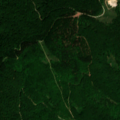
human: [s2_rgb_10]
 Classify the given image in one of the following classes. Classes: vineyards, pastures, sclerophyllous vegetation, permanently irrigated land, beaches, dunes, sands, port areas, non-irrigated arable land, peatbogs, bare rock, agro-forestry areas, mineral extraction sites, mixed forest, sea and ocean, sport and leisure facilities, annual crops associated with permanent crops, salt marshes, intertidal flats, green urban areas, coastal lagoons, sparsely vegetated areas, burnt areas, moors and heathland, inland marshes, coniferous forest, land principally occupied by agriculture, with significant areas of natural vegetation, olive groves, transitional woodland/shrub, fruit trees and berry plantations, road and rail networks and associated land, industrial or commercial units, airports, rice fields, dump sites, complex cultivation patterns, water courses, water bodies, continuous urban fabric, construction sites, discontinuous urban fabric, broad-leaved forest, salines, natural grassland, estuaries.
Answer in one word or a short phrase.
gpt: broad-leaved forest, mixed forest, transitional woodland/shrub